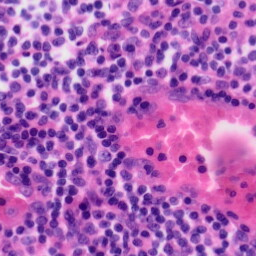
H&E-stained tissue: Tonsil